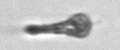
Label: Euglena